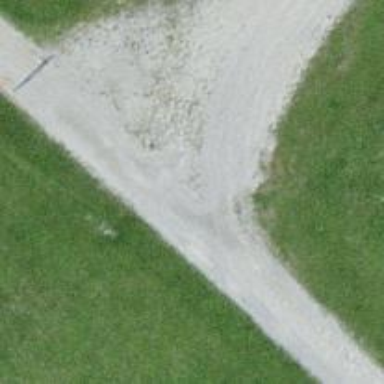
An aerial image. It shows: Gravel track with grade 2 quality.